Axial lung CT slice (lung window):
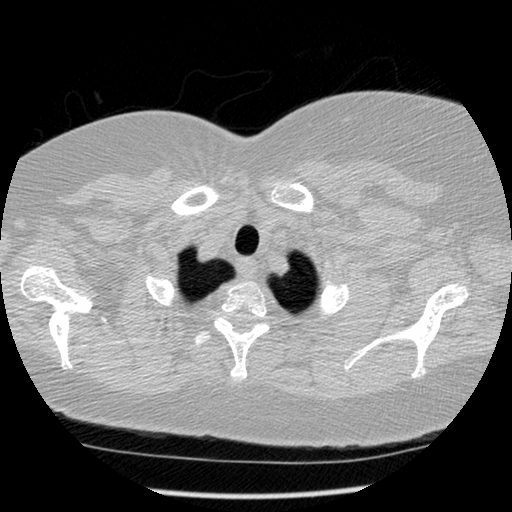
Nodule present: no